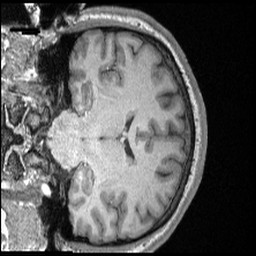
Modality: T1w
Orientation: coronal